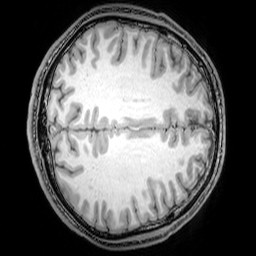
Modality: T1w
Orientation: axial
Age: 22
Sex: male
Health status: healthy
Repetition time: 0.081 s
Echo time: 0.037 s